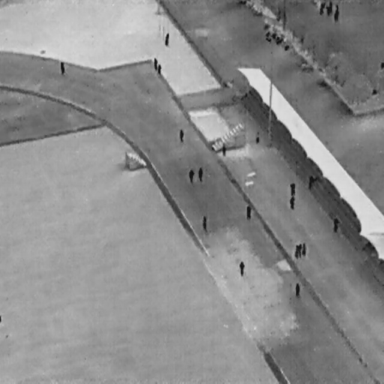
There are 23 objects shown in the infrared image, including 22 People, and a DontCare.